Question: What is the measurement shown in the image?
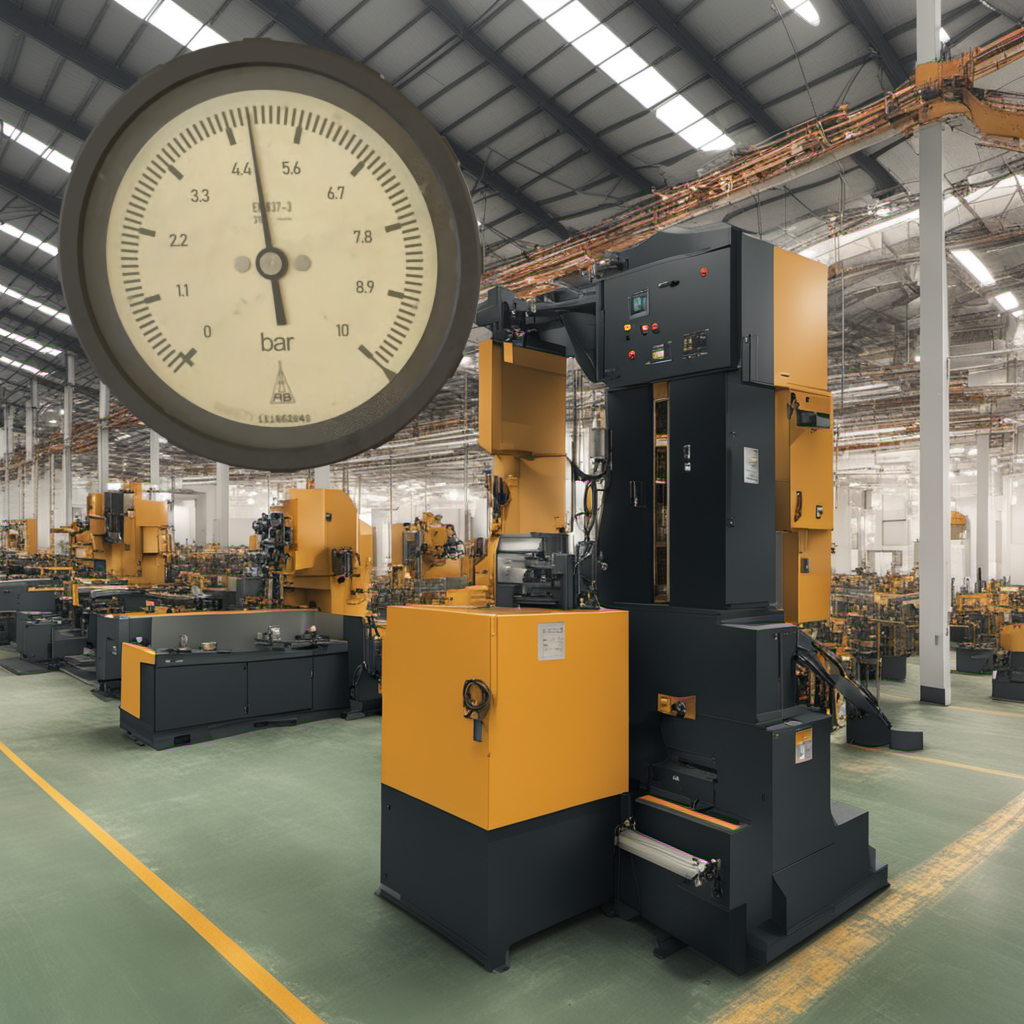
Answer: The result is 4.78
Question: What is the value range of this measurement?
Answer: The range is from 0 to 10
Question: What is the minimum and maximum value of the measurement shown in the image?
Answer: The minimum value is 0 and the maximum value is 10